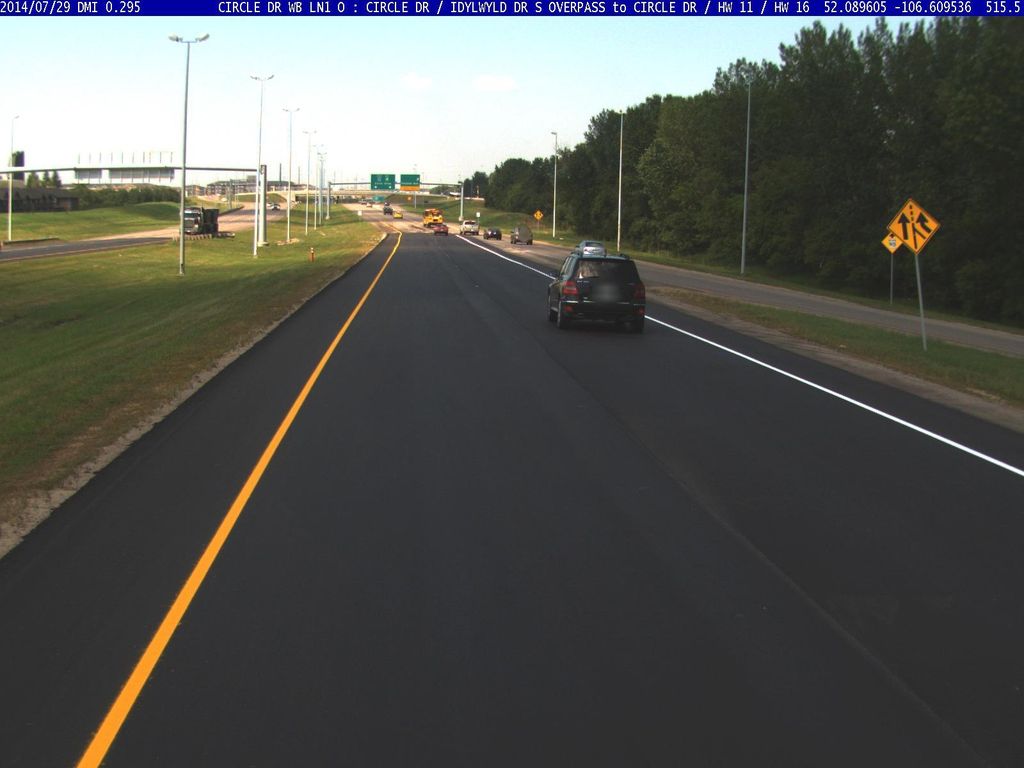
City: saskatoon